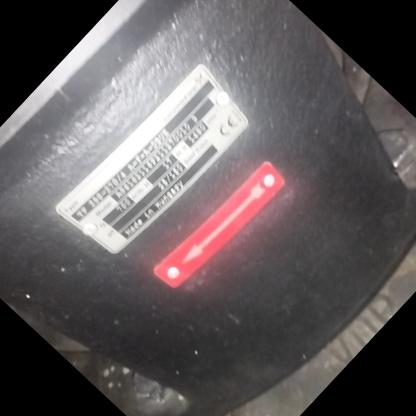
Klasa: tabliczka-znamionowa